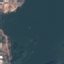
Land use / land cover: SeaLake